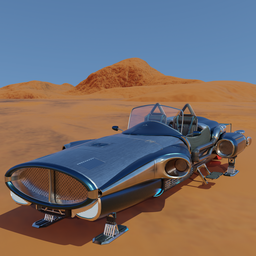
Label: mechanical